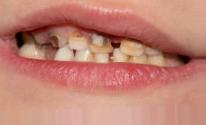
Condition: Caries